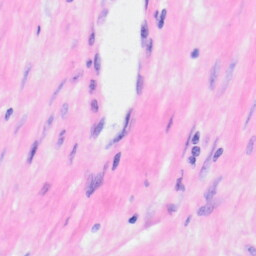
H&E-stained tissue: Kidney